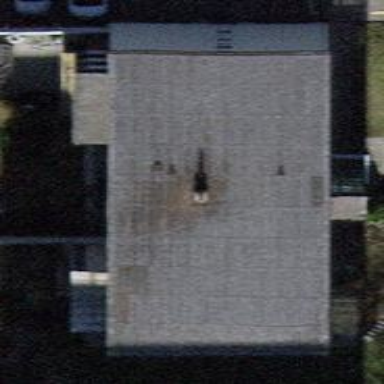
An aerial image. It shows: Saltbox-roofed apartment building.